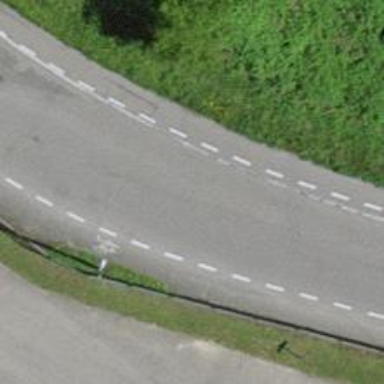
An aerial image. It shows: Unclassified road with asphalt surface. There is designated lane for cyclists.